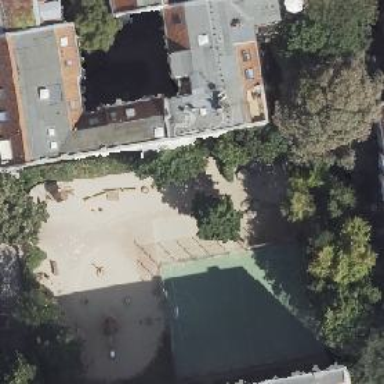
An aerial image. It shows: Playground featuring spring board.